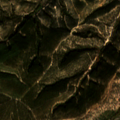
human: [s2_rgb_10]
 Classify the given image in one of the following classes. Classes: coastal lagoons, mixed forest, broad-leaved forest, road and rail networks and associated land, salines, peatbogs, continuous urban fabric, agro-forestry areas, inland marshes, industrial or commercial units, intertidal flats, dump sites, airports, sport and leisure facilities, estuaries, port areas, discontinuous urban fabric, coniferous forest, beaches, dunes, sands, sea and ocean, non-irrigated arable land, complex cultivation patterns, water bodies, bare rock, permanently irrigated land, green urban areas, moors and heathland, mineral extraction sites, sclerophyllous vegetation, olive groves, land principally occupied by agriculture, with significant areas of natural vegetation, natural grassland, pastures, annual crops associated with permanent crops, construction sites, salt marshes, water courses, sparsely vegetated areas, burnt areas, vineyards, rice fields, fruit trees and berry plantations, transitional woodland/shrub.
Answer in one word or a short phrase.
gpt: non-irrigated arable land, broad-leaved forest, transitional woodland/shrub